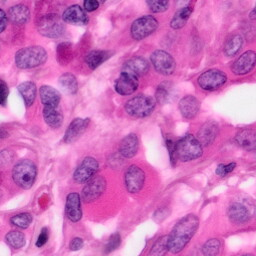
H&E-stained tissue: Pancreatic